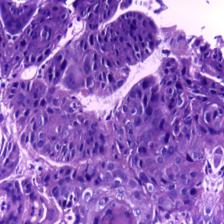
Diagnosis: OSCC